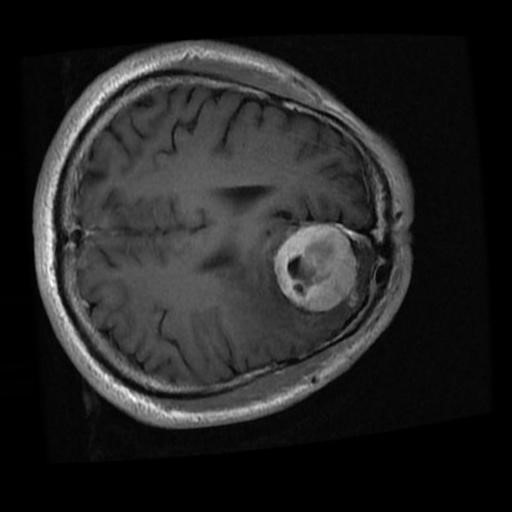
Label: brain_menin